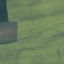
Label: AnnualCrop